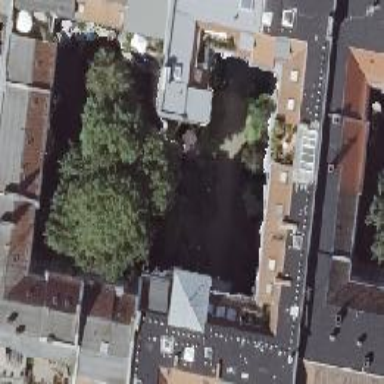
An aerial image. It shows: Unique apartment building with double saltbox roof shape.